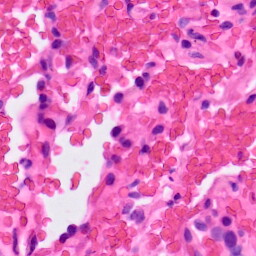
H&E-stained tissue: Lung